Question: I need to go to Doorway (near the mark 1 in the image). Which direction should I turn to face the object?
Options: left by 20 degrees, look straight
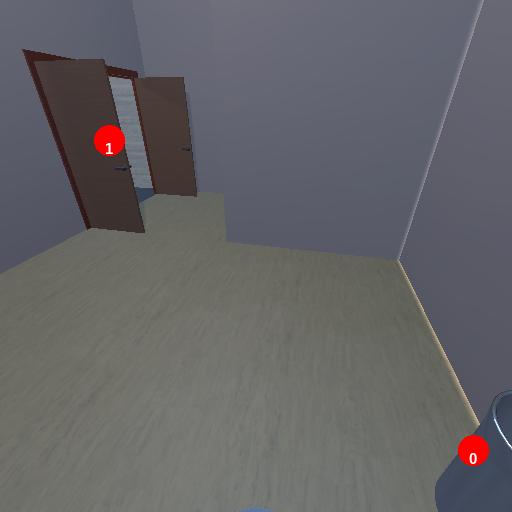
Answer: left by 20 degrees